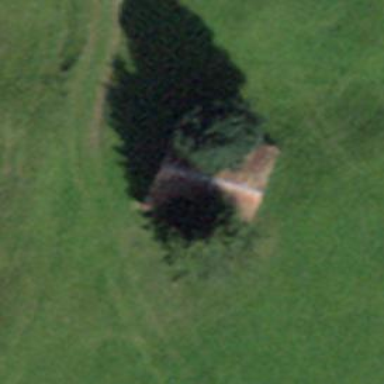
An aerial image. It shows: Rural barn.